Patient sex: F
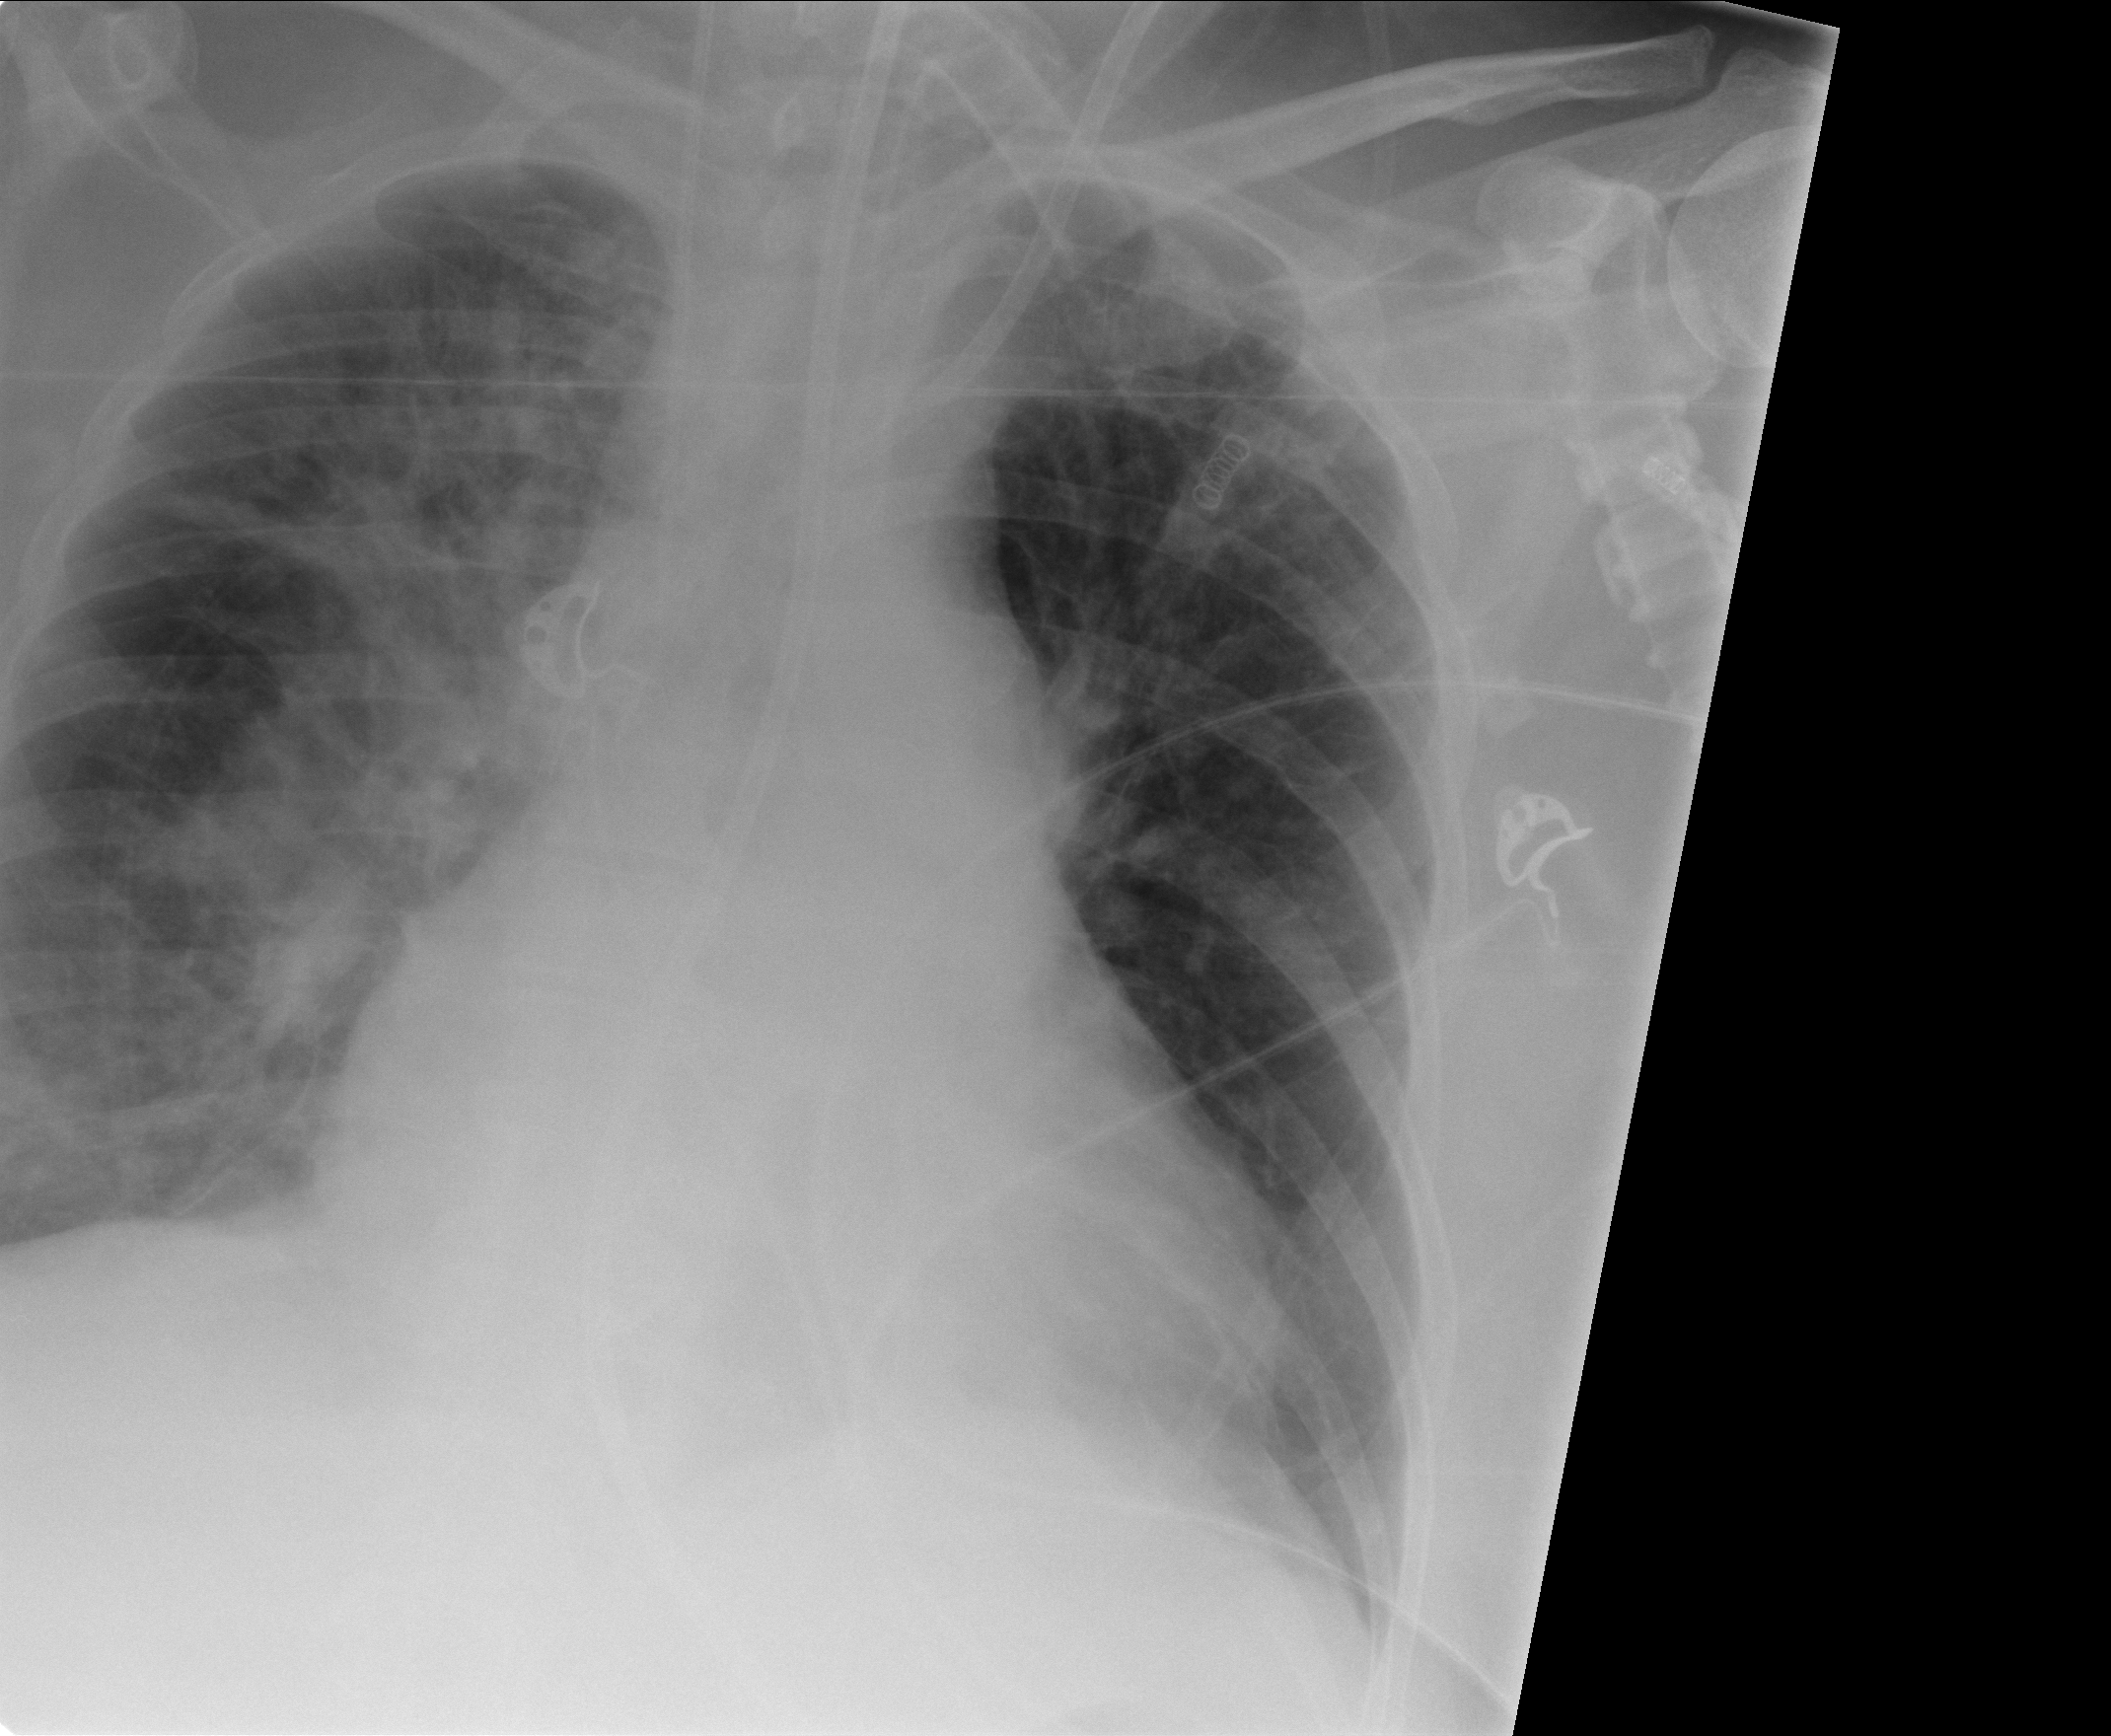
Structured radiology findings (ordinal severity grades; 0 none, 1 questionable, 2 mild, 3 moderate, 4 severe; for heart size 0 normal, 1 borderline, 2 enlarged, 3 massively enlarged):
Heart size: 2
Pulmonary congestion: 2
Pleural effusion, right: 0
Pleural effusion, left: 0
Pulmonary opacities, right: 3
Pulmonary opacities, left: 0
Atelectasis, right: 3
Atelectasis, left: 2